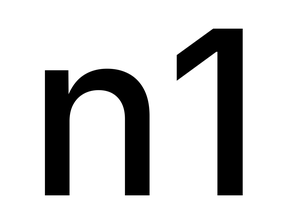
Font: Inter_Medium